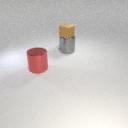
large gray metal cylinder below small brown rubber cube